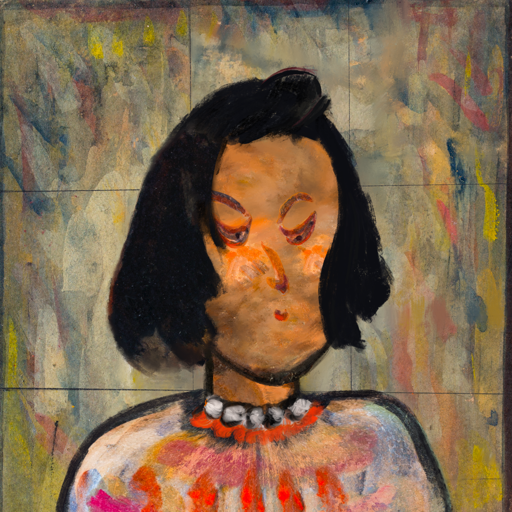
Background: GypsyMother, Head And Neck Side: Gypsy_Queen, Face Side: Hypocrite, Bust: Childish, Hair Side: Mosgoul, Head Accessory: Blank, Second Necklace: Blank, Necklace: An_Impression, Baby: Blank